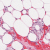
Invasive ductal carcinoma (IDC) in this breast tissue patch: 0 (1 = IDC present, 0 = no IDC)